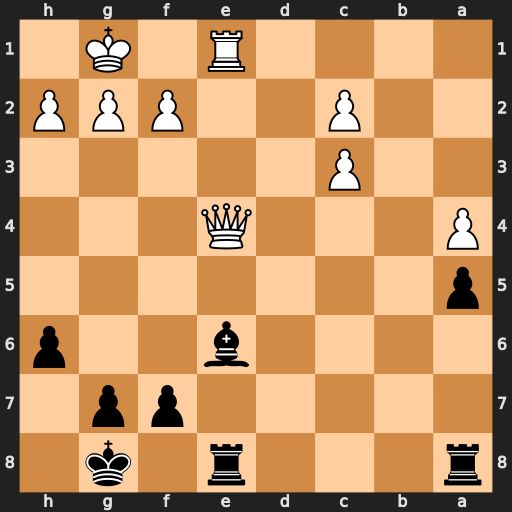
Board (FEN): r3r1k1/5pp1/4b2p/p7/P3Q3/2P5/2P2PPP/4R1K1
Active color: b
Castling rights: -
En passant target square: -
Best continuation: Bd7 f3 Rxe4